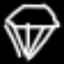
Label: diamond